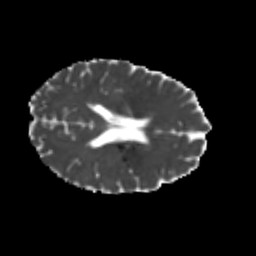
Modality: MD
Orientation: axial
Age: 22
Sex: female
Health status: healthy
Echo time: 0.074 s